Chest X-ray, AP view. Patient: 25 years old, sex M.
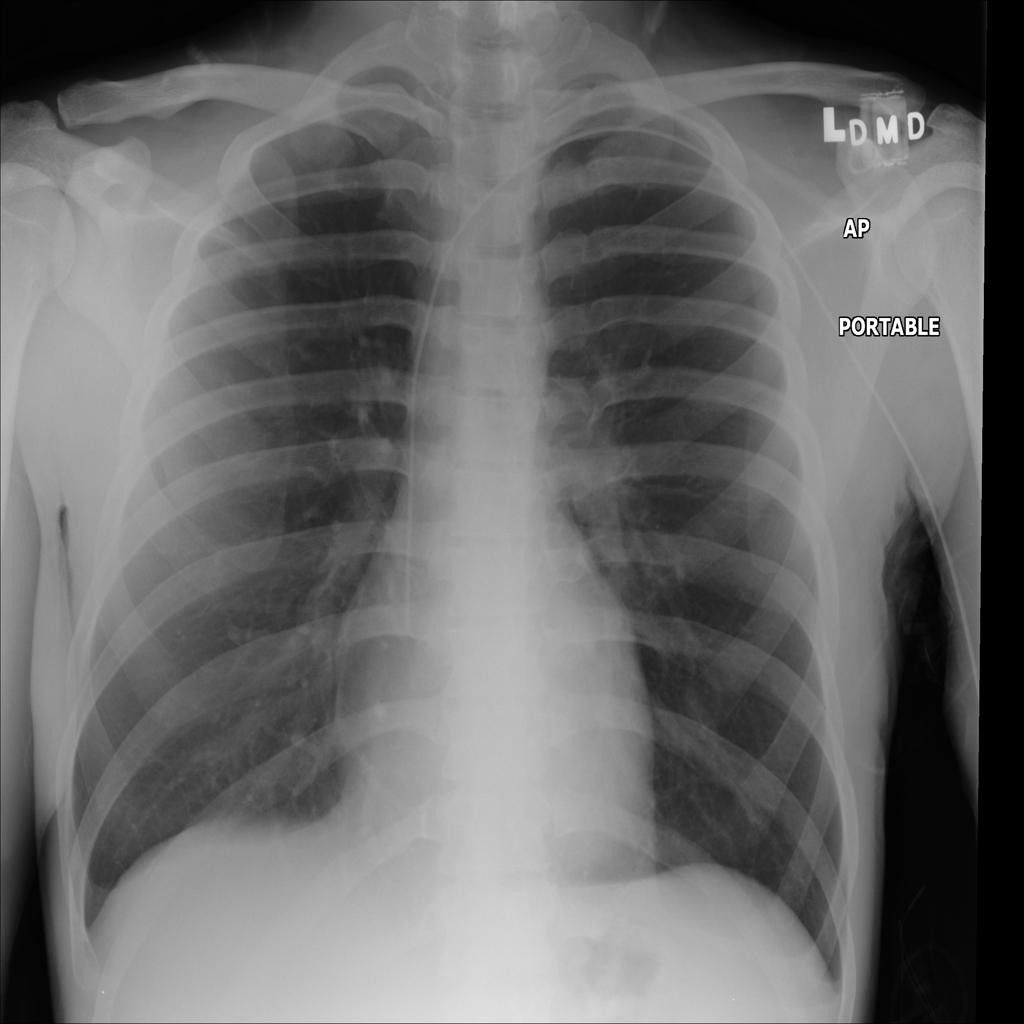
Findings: No Finding